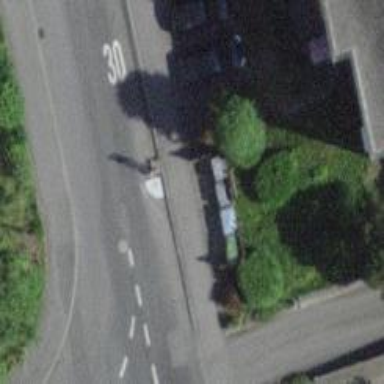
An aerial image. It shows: Kerb serving as barrier.